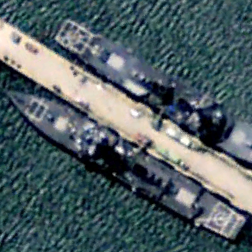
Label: destroyer